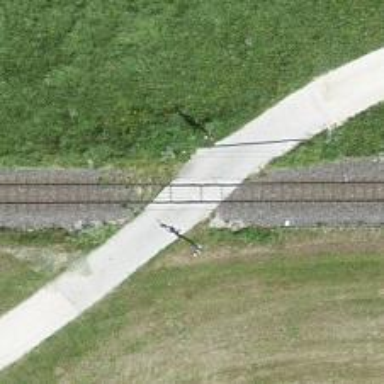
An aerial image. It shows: Level crossing along the railway.